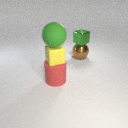
small yellow rubber cube below large green rubber sphere